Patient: sex M, age 64
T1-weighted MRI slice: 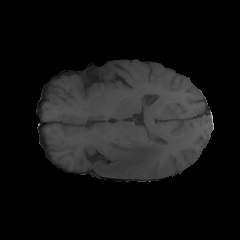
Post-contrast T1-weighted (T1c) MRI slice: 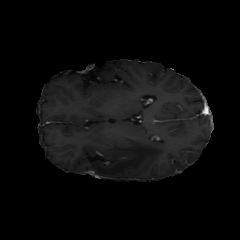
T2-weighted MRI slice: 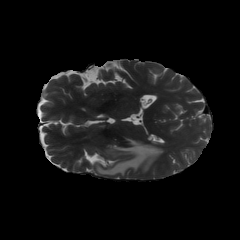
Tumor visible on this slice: yes
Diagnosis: Glioblastoma, IDH-wildtype
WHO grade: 4